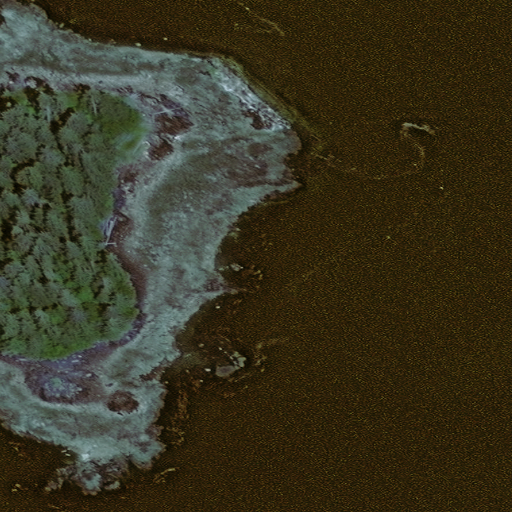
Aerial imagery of island in Alaska named Sukoi Islets containing only unknown